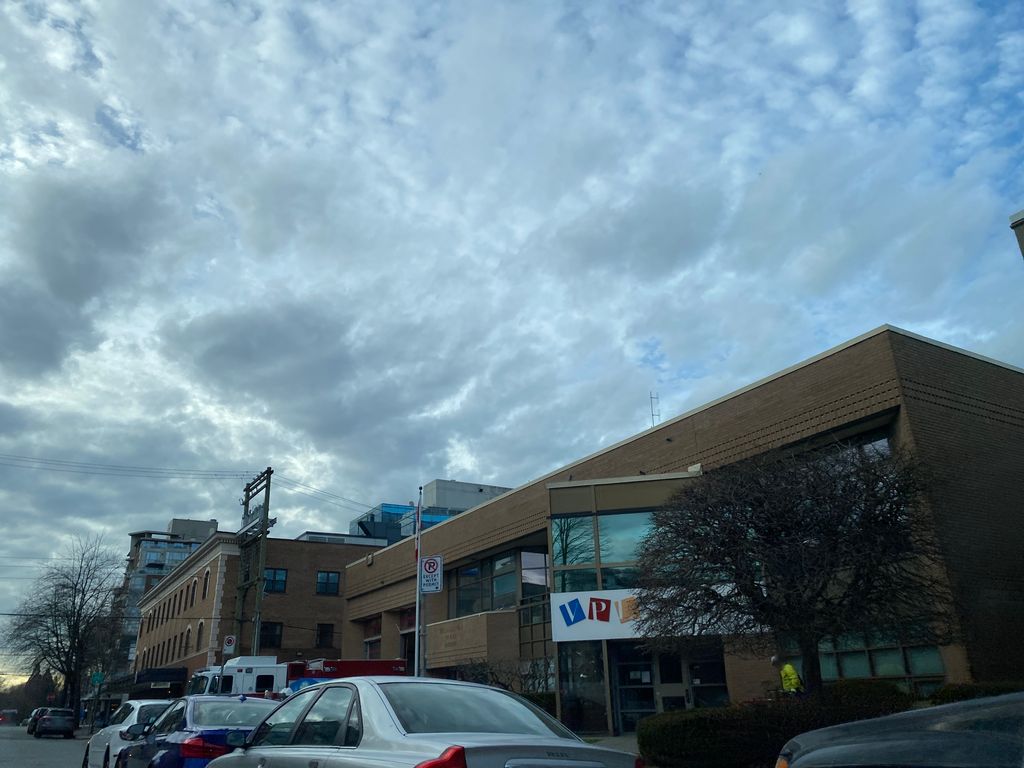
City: vancouver